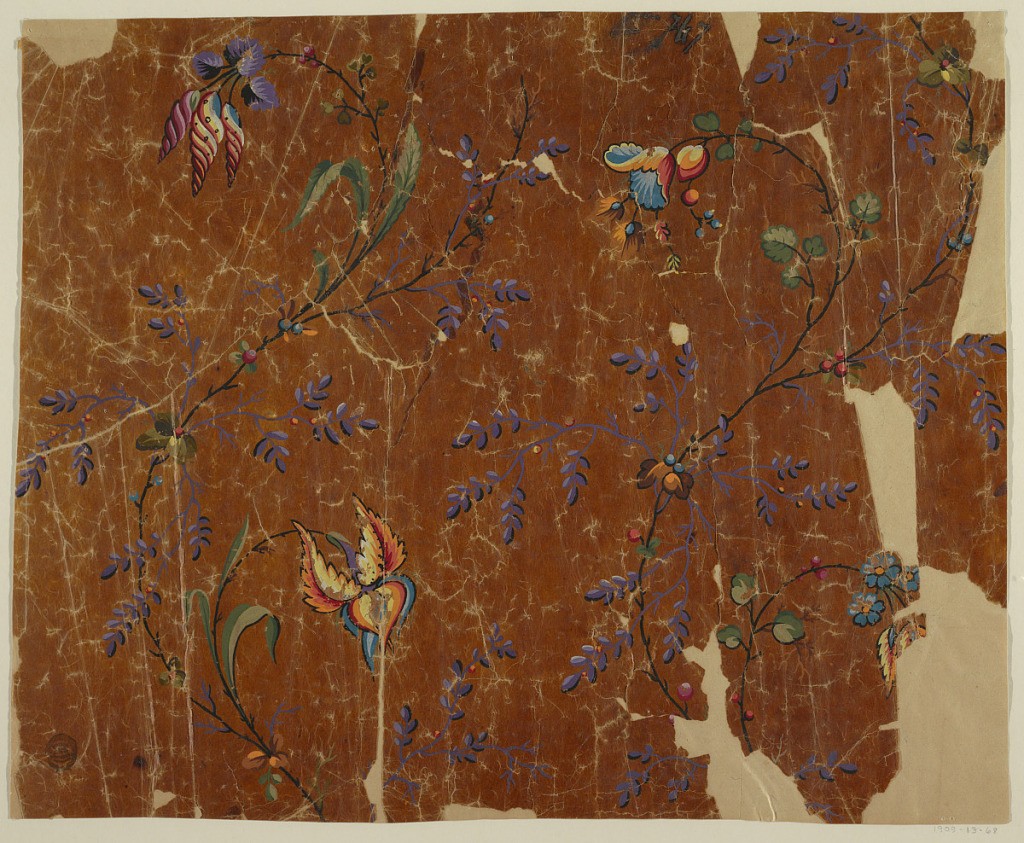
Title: Design for a Woven Fabric
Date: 1815-1840
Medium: Various gouache colors, black paint on oily tracing paper, mounted
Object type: Drawing
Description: A rinceau, undulated rising flower stems. The designs of the motifs hanging into the four wedges shown are different; they are of opposite directions in alternate horizontal rows.